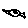
Label: bird